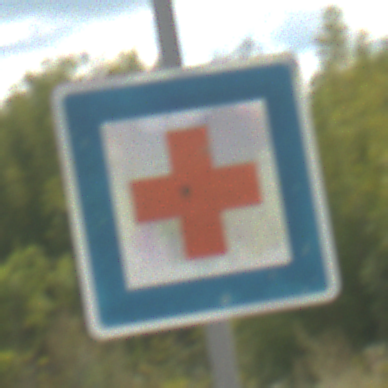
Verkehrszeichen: ErsteHilfe
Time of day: Midday
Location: Outdoor (Suburban)
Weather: PartlyCloudy
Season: Summer
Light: Natural